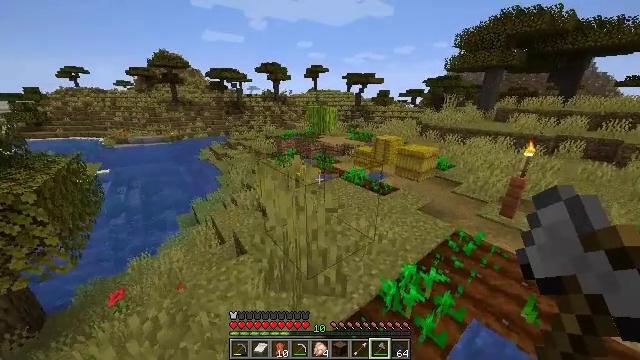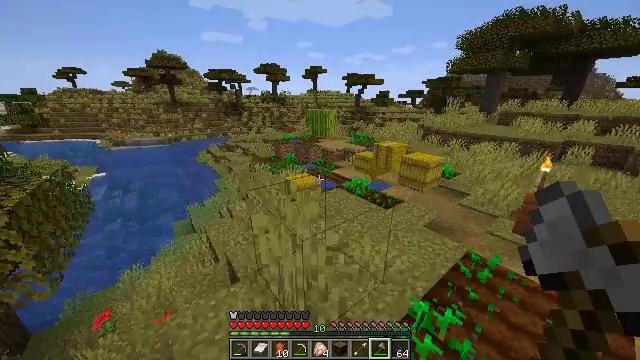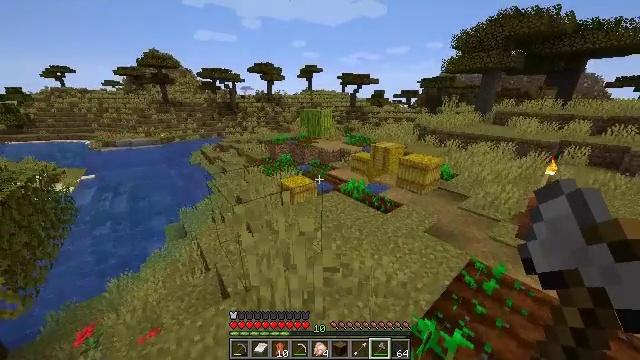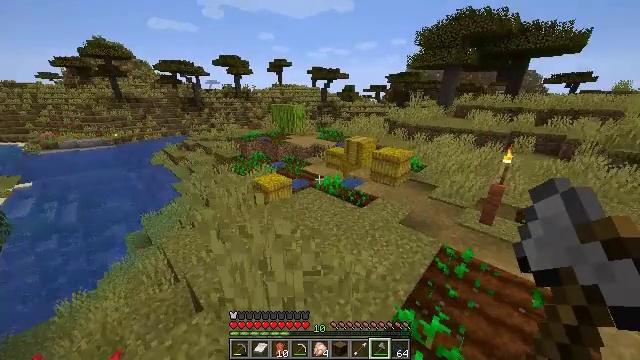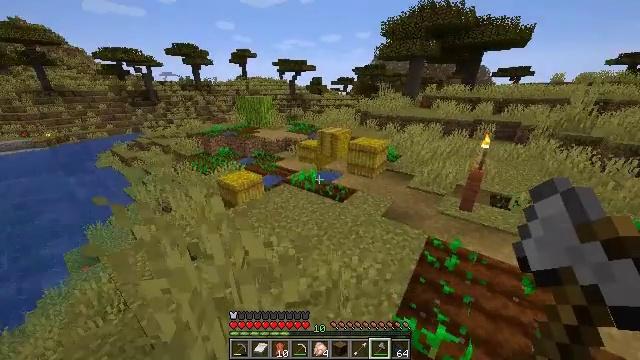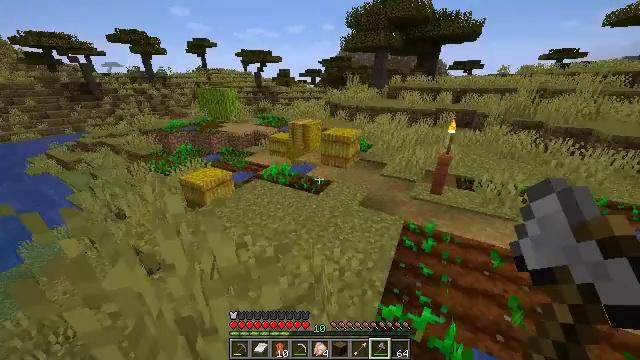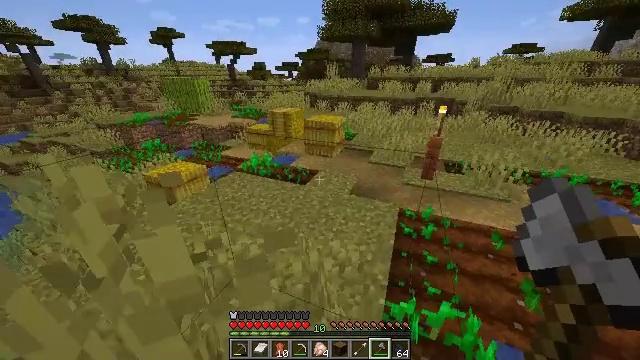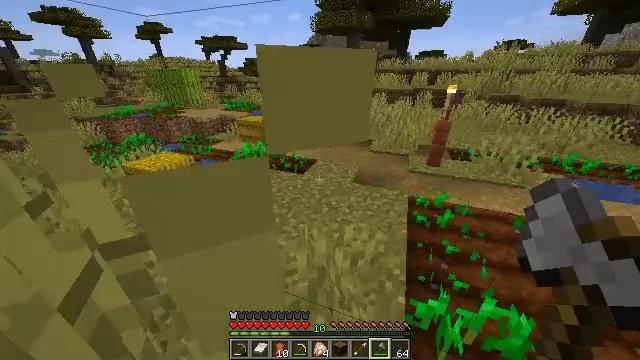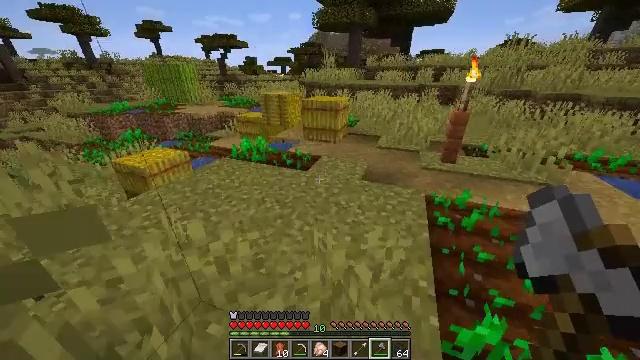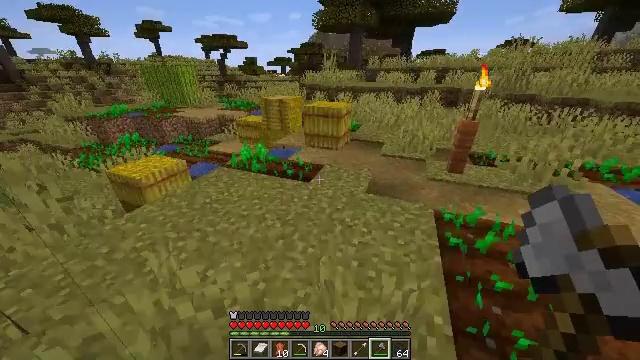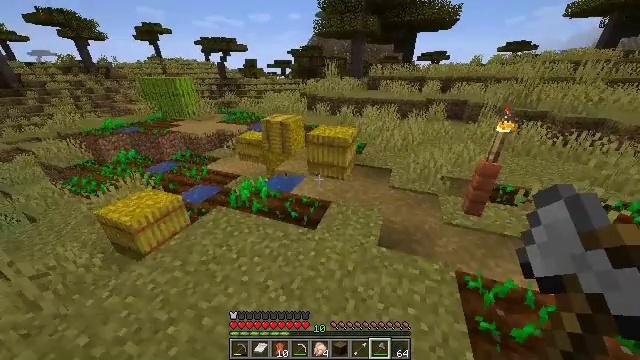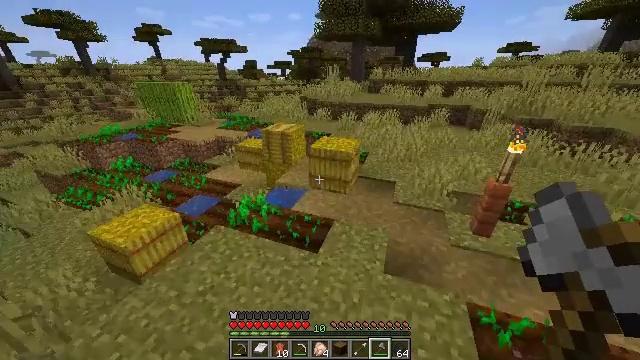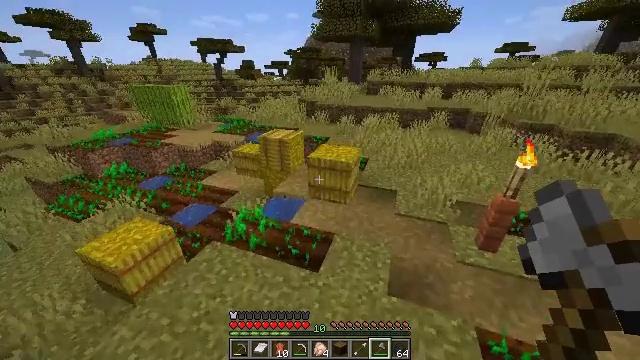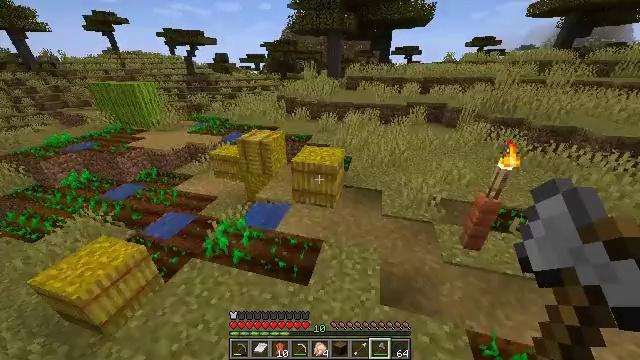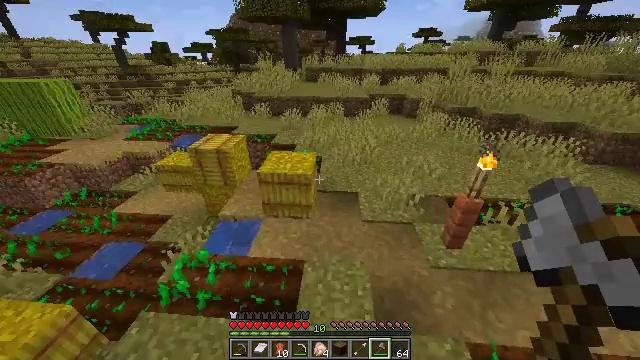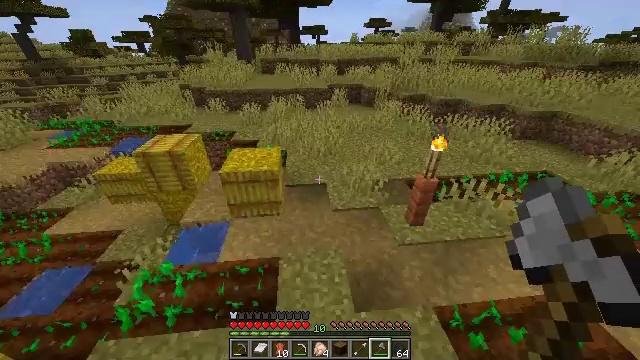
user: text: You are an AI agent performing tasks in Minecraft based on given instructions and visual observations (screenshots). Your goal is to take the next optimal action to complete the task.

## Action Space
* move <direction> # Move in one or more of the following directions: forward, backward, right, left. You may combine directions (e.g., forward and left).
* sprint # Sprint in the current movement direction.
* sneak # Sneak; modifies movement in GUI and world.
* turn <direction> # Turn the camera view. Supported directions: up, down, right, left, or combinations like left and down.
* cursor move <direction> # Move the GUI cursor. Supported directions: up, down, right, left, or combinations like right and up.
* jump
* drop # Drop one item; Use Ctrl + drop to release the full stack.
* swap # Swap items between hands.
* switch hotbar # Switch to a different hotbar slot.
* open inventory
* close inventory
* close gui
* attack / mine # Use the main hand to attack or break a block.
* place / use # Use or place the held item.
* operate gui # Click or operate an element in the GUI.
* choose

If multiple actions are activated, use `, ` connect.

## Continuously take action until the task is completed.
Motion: motion action
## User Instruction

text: Break the hay block to collect it.
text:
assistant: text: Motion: move forward, jump
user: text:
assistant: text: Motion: move forward, turn right, jump
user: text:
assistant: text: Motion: move forward, turn right and down, jump
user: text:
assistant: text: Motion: move forward, turn right and down, jump
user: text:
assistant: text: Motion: move forward, turn right and down, jump
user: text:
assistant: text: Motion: move forward, turn right and down, jump
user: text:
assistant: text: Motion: move forward, turn right, jump
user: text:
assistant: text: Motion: move forward, sprint, jump
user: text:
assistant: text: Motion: move forward, sprint, jump
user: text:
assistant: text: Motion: move forward, sprint, jump
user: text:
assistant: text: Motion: move forward, sprint, jump
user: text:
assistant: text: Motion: move forward, jump
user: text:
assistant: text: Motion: move forward, turn right and down, jump
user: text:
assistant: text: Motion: move forward, turn right and down
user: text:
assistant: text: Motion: turn right and down
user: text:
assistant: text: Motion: turn right
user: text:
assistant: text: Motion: turn right
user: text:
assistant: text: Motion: turn right and down
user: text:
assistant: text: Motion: move right, turn right and down
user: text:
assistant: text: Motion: move right, turn right and down
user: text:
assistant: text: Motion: move right, turn right and down
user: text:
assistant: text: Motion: move right, turn right
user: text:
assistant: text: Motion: turn right
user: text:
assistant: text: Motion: turn right and up
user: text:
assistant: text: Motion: turn right and up
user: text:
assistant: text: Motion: no_op
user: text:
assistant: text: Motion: no_op
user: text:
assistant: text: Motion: no_op
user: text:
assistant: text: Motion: no_op
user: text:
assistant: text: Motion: no_op